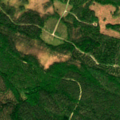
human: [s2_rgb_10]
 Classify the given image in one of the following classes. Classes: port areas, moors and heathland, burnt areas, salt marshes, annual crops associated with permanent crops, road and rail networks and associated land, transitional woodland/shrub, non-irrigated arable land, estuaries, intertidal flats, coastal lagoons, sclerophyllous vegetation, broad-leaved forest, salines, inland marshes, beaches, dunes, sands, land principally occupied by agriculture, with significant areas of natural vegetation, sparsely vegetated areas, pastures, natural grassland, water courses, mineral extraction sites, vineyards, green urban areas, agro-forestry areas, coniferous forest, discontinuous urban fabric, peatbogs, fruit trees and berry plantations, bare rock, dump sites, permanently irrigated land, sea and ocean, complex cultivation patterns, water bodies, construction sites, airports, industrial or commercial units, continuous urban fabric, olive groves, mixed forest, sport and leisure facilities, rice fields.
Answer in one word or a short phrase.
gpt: coniferous forest, mixed forest, transitional woodland/shrub